Aerial crown-view tile of a tropical tree (Barro Colorado Island, Panama), acquired 20240813:
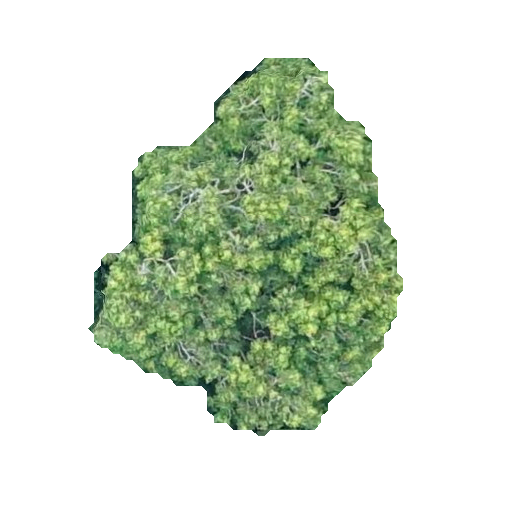
Species: Guatteria lucens
GBIF accepted scientific name: Guatteria lucens
Crown area: 117.665 m²